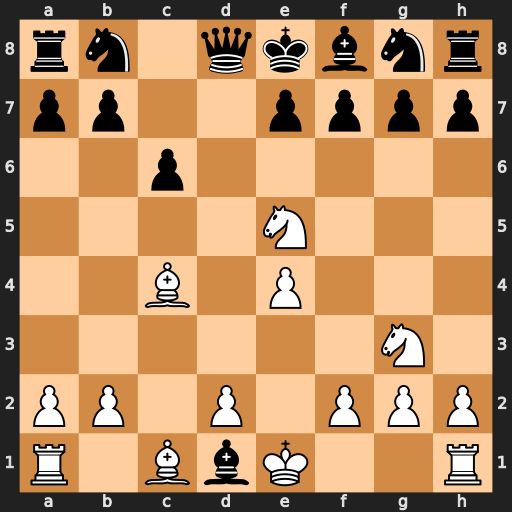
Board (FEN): rn1qkbnr/pp2pppp/2p5/4N3/2B1P3/6N1/PP1P1PPP/R1BbK2R
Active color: w
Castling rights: KQkq
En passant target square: -
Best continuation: Bxf7#